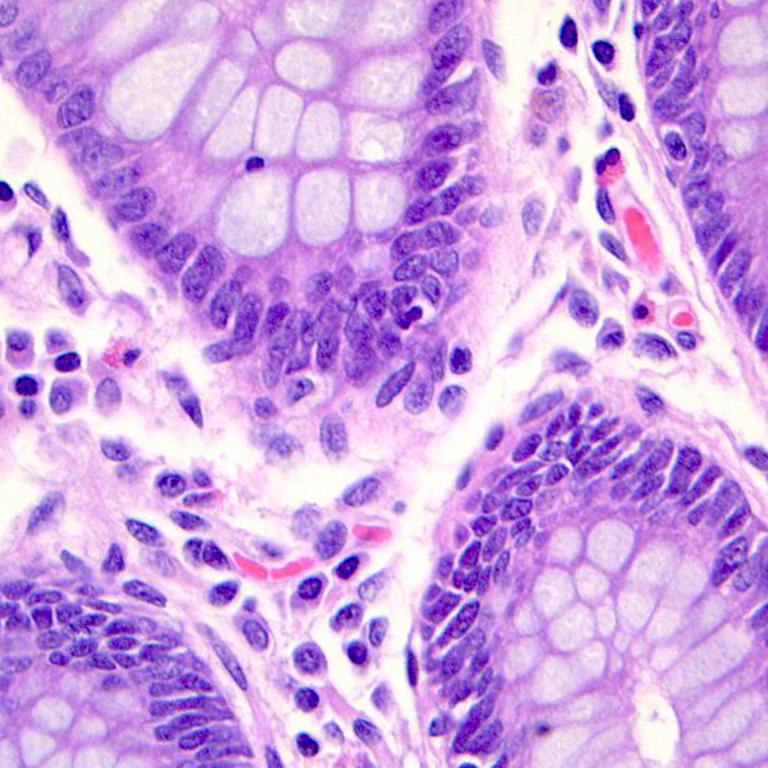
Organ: colon
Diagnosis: benign